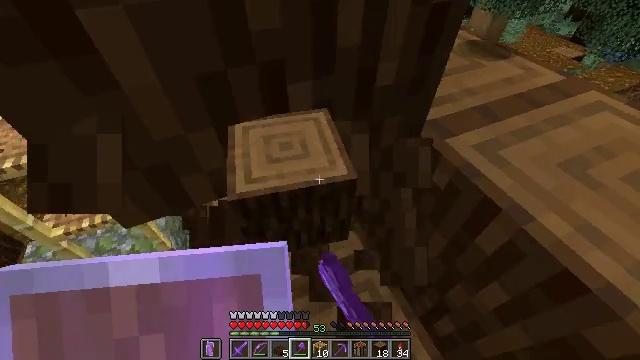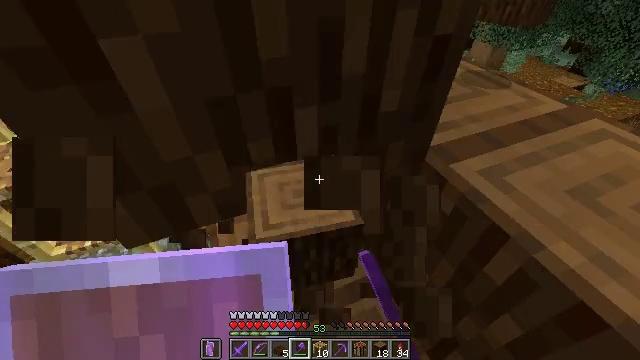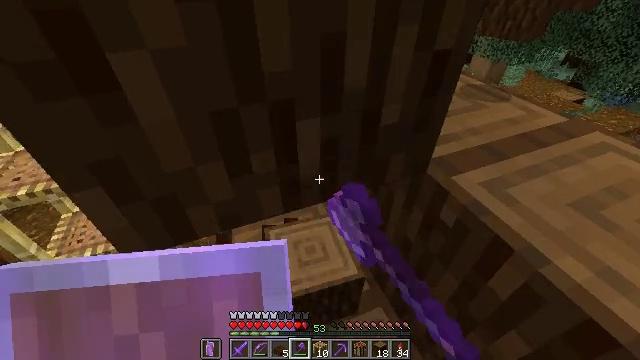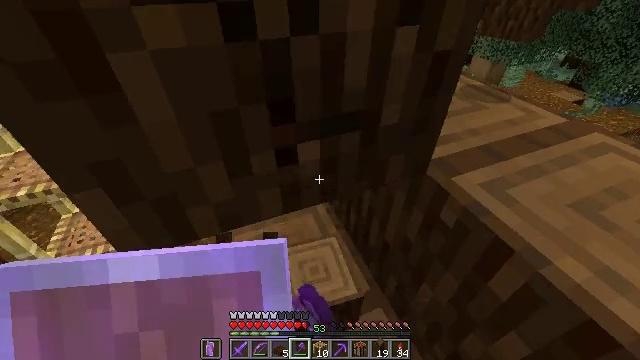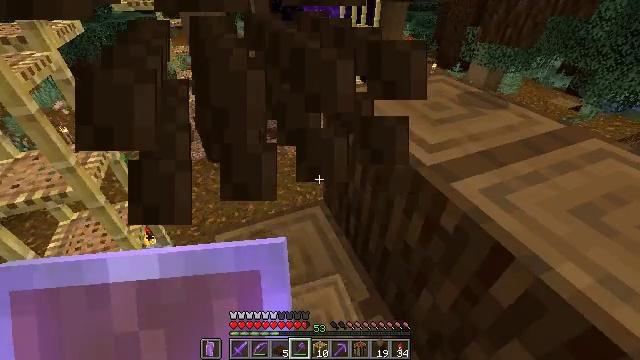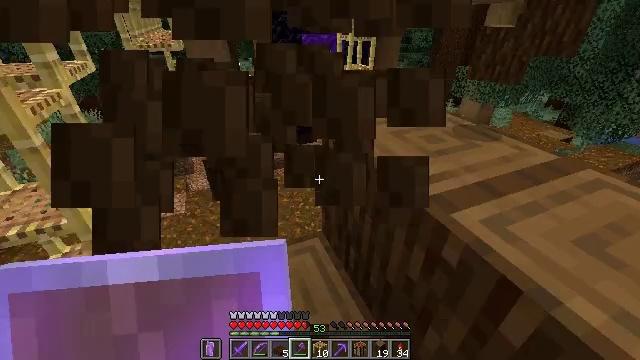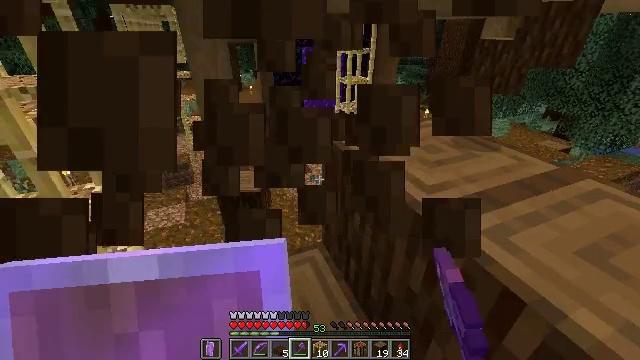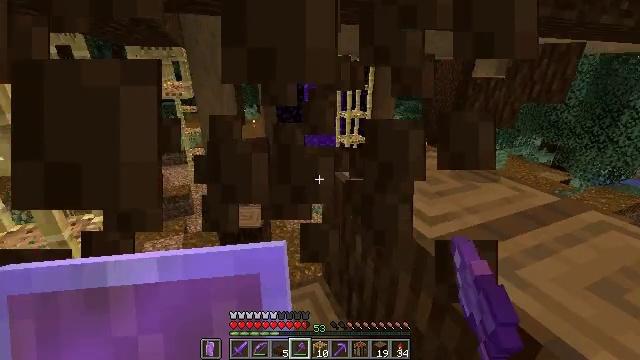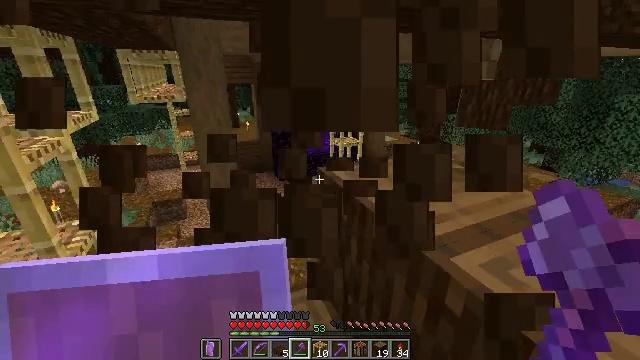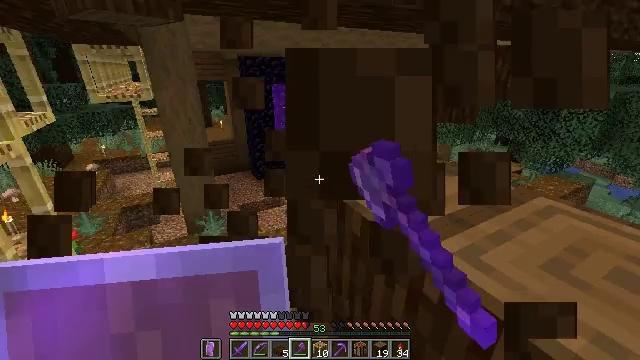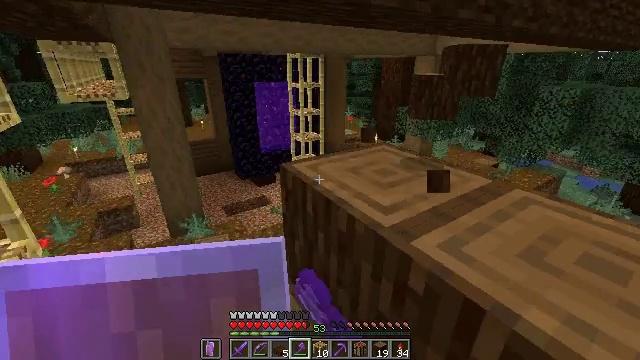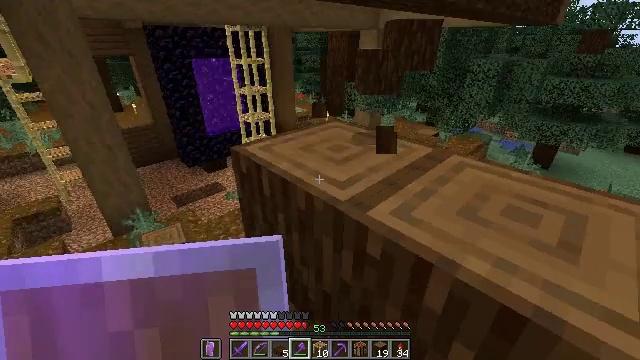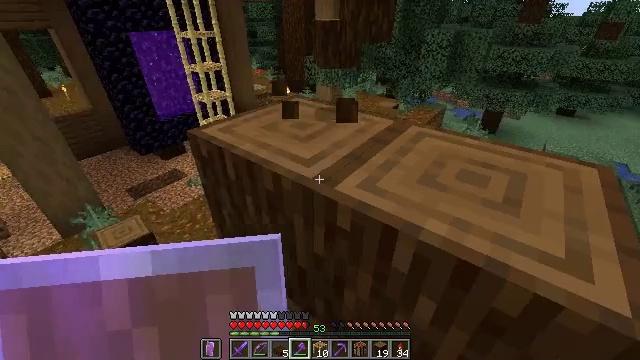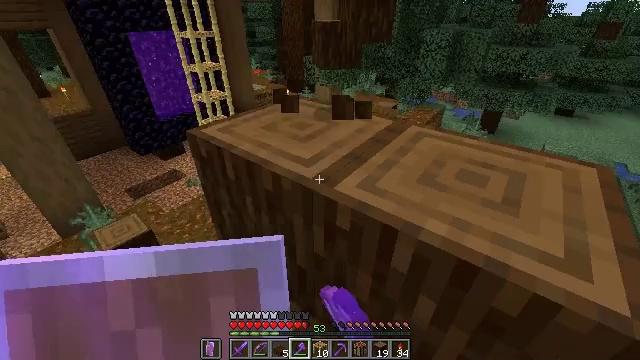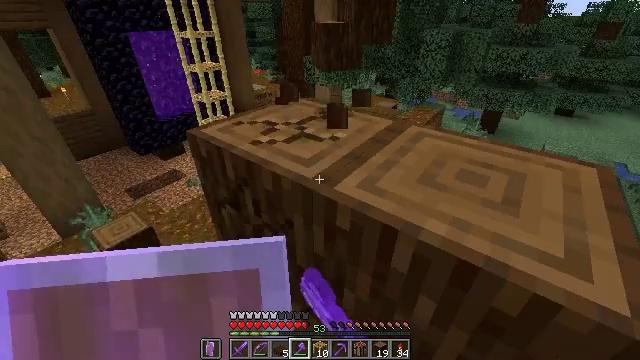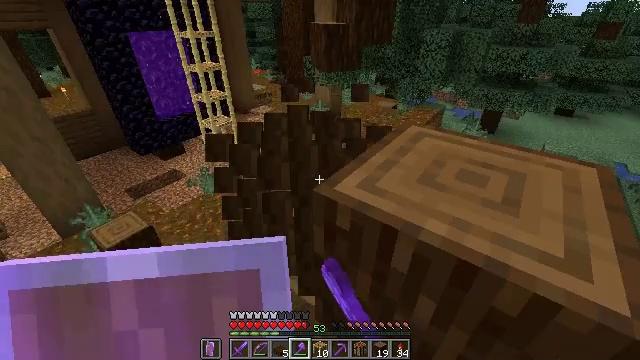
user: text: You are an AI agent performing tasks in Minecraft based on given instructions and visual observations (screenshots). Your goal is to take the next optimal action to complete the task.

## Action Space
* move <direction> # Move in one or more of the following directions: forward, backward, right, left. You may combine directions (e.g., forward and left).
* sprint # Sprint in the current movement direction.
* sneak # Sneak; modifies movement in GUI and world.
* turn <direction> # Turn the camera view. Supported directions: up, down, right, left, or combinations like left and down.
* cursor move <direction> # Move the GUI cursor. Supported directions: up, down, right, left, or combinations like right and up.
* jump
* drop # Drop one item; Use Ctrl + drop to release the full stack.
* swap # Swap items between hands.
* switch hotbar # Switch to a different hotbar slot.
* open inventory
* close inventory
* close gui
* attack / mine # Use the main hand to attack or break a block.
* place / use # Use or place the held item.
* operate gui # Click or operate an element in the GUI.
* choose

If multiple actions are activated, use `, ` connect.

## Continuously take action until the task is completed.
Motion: motion action
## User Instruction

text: Gather spruce log by chopping the tree.
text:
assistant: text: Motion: turn left and up, attack / mine
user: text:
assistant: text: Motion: turn up, attack / mine
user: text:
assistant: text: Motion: attack / mine
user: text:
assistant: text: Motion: turn up, attack / mine
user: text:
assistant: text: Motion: turn up, attack / mine
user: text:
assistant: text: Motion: turn up, attack / mine
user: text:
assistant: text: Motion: turn up, attack / mine
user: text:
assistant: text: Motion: turn right, attack / mine
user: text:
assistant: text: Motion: turn right, attack / mine
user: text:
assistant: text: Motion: turn right, attack / mine
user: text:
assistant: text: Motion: turn right and down, attack / mine
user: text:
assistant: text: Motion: turn right and down, attack / mine
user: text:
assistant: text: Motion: attack / mine
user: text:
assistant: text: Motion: attack / mine
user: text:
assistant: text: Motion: attack / mine
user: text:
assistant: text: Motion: attack / mine
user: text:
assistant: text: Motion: attack / mine
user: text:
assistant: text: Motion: attack / mine
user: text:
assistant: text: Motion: turn right, attack / mine
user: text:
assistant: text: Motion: turn right and down, attack / mine
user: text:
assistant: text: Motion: turn right and down, attack / mine
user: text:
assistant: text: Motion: turn right and down, attack / mine
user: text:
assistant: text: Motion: turn right, attack / mine
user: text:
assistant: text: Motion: attack / mine
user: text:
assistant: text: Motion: attack / mine
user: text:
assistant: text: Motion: attack / mine
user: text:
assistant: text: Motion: attack / mine
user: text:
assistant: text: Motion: attack / mine
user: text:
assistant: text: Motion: turn down, attack / mine
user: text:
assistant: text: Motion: turn down, attack / mine